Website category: sports
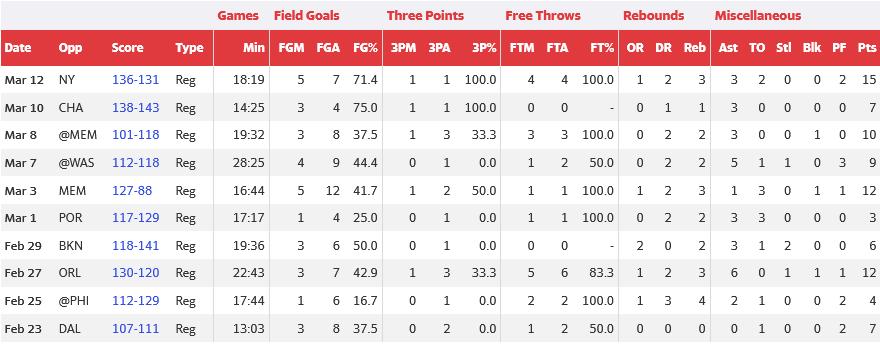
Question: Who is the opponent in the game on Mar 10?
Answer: CHA

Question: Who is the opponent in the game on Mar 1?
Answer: POR

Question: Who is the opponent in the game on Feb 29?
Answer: BKN

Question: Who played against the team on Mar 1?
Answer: POR

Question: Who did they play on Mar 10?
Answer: CHA

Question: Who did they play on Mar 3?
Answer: MEM

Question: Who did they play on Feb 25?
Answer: PHI

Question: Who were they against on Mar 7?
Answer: WAS

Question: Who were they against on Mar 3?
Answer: MEM

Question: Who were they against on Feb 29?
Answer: BKN

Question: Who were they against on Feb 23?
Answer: DAL

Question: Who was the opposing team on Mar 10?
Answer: CHA

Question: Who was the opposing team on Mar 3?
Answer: MEM

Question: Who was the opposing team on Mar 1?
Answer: POR

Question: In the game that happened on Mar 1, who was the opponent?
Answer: POR

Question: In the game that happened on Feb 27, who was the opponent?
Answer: ORL

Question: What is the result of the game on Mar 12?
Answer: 136-131

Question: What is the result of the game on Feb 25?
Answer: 112-129

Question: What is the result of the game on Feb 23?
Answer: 107-111

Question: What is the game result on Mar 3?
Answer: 127-88

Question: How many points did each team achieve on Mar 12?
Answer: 136-131

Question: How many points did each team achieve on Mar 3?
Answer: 127-88

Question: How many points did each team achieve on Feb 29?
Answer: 118-141

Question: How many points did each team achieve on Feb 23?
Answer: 107-111

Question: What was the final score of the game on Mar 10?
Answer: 138-143

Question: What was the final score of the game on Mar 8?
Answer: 101-118

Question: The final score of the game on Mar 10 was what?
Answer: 138-143

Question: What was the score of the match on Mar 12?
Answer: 136-131

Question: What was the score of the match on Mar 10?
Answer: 138-143

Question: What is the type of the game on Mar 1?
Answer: Reg

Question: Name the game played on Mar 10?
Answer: Reg

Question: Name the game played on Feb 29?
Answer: Reg

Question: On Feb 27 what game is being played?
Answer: Reg

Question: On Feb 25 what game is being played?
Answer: Reg

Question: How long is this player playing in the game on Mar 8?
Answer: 19:32

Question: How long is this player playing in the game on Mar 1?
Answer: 17:17

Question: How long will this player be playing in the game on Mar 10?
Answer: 14:25

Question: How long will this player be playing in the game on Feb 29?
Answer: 19:36

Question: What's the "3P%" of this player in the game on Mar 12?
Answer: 100.0

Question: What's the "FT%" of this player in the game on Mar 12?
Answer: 100.0

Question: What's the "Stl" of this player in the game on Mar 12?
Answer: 0

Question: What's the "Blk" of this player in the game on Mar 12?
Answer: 0

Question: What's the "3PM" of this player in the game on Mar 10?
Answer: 1

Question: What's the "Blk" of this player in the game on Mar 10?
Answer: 0

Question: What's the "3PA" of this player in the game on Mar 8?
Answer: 3

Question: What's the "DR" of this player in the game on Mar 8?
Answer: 2

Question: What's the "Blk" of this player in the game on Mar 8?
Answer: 1

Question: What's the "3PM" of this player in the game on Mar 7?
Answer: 0

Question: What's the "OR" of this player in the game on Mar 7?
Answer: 0

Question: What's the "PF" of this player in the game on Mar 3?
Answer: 1

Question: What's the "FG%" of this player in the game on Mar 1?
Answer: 25.0

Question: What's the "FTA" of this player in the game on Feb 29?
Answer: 0

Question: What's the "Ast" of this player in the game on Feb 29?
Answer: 3

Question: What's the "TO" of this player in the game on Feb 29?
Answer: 1

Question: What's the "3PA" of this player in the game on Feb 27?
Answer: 3

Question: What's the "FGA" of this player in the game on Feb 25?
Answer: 6

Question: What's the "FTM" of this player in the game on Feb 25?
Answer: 2

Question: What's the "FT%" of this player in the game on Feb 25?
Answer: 100.0

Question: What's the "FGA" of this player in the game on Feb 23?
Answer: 8

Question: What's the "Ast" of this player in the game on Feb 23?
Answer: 0

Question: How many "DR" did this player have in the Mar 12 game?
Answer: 2

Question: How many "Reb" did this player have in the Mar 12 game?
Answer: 3

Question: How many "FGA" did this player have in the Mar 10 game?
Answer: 4

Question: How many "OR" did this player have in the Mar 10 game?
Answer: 0